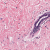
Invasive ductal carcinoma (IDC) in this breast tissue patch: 0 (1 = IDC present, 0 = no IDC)